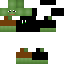
A female zombie skin with green skin, wearing brown helmet dressed in a green hoodie and brown pants, featuring a fangs.